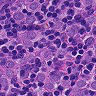
Metastatic tissue present: yes